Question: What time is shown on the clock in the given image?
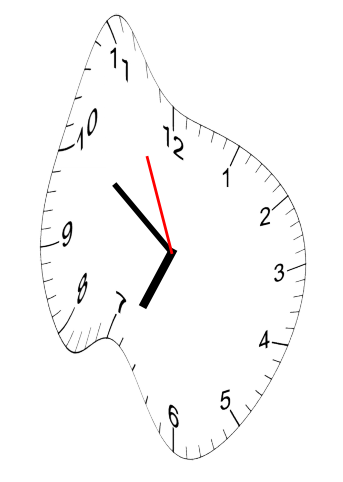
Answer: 06:50:56